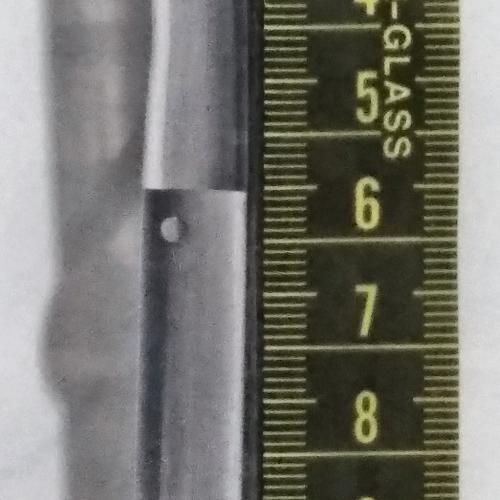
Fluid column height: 6.0 cm